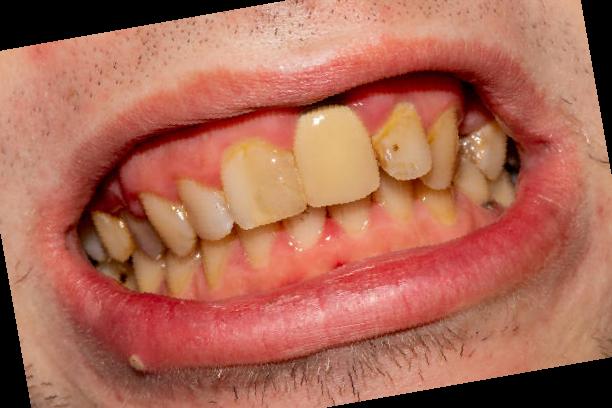
Condition: Gingivitis